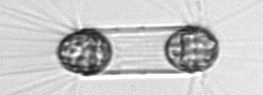
Label: Corethron_hystrix